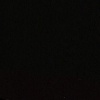
Label: space